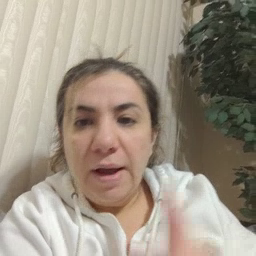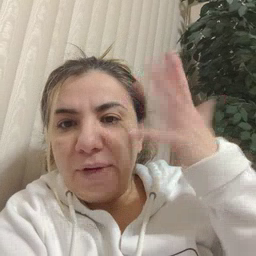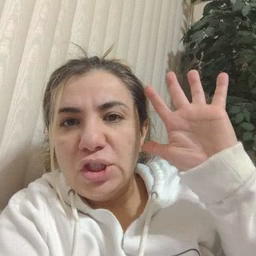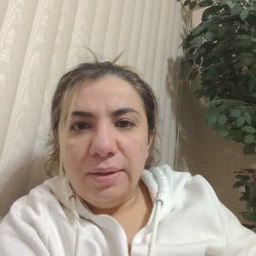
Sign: finish